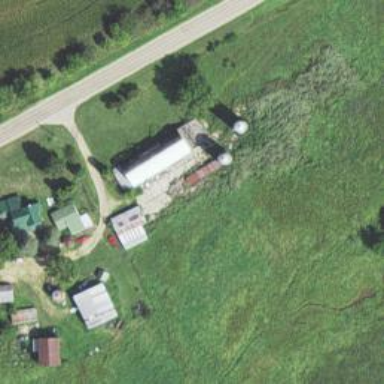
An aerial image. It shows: Silo.